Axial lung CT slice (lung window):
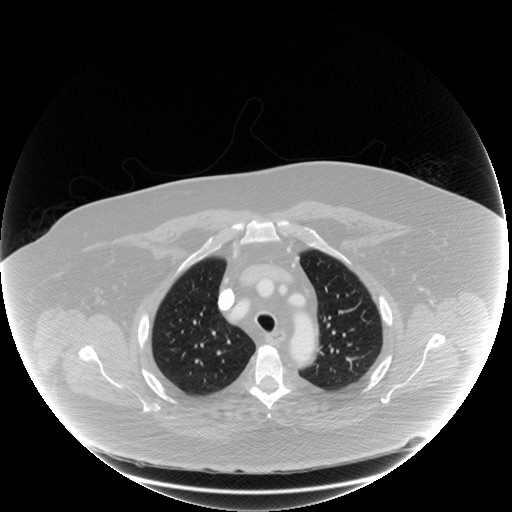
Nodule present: no